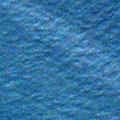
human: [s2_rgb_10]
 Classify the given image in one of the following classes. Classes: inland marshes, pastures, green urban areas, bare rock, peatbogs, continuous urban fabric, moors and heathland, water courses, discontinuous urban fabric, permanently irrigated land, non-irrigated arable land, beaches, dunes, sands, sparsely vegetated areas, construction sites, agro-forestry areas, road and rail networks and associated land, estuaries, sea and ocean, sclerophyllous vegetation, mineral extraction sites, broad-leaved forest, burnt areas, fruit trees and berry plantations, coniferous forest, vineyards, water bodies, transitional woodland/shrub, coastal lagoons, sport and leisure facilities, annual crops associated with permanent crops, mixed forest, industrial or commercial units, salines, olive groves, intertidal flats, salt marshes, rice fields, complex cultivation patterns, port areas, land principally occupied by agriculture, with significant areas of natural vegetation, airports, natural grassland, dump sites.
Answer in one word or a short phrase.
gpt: sea and ocean